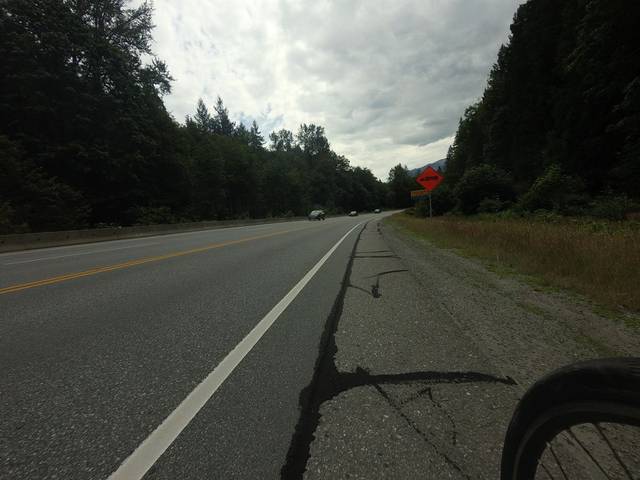
Region: Canada
Coordinates: 49.8, -123.122